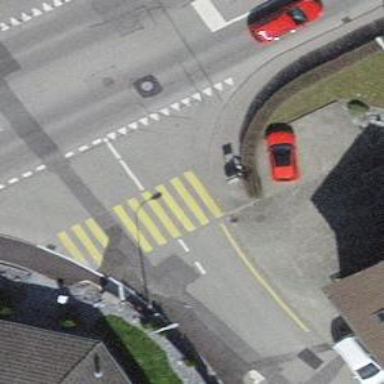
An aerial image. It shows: Footway with asphalt surface featuring zebra crossing.